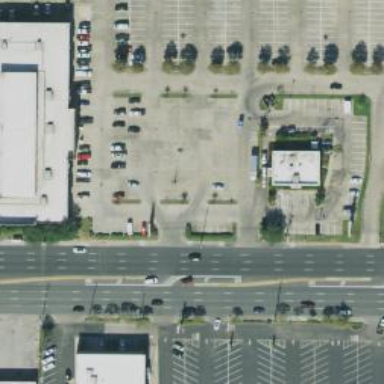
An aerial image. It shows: Parking space is available.